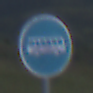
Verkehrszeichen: Busssonderstreifen
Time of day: SunriseSunset
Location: Outdoor (Nature)
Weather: PartlyCloudy
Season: NotSpecified
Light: Natural